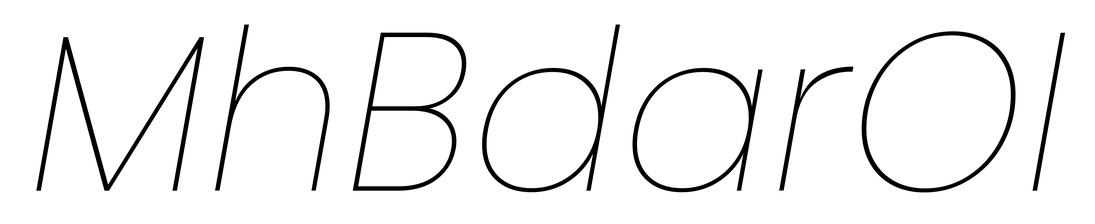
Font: Poppins-ThinItalic